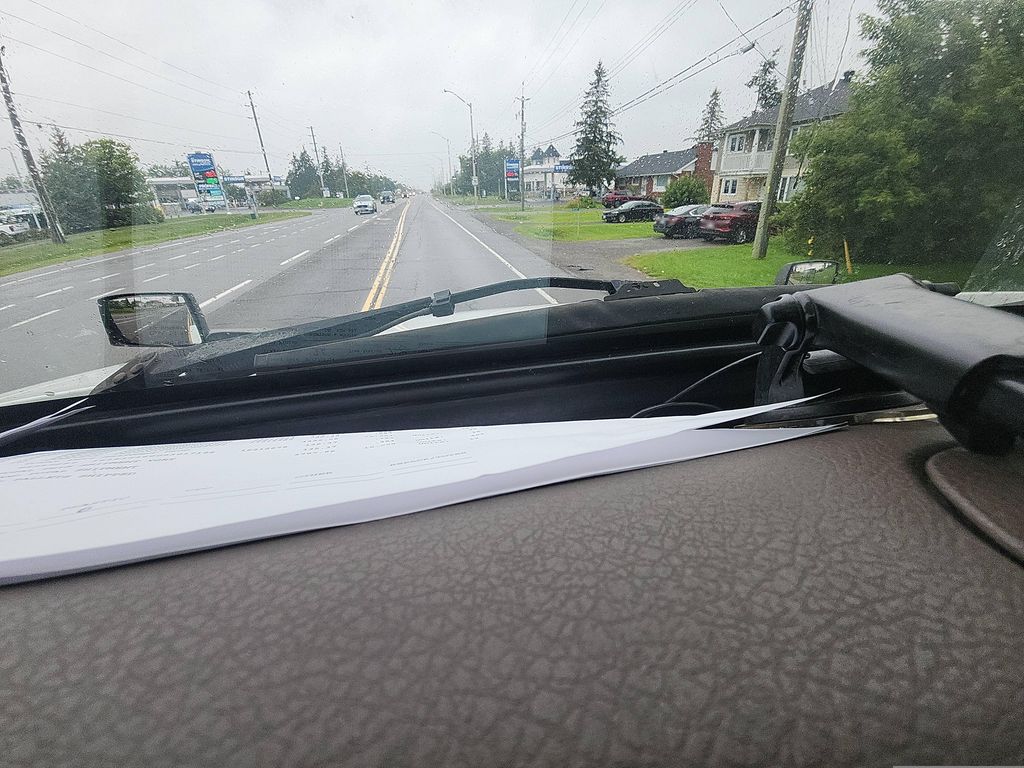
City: ottawa-gatineau